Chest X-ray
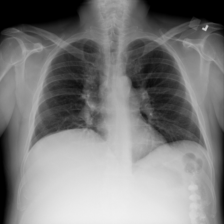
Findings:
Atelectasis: negative
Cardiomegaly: negative
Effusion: negative
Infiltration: negative
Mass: negative
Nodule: negative
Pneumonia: negative
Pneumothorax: negative
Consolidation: negative
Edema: negative
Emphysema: negative
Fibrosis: negative
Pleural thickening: negative
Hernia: negative